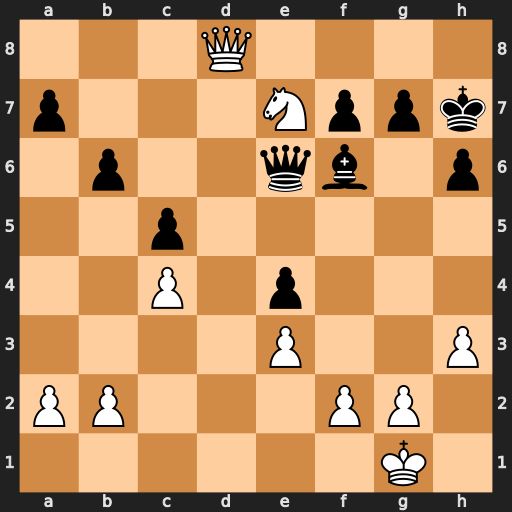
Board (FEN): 3Q4/p3Nppk/1p2qb1p/2p5/2P1p3/4P2P/PP3PP1/6K1
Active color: w
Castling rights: -
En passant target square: -
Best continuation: Qg8#